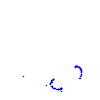
Particle: pion